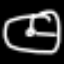
Label: clock